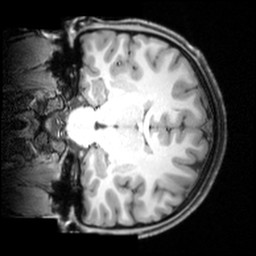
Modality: T1w
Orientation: coronal
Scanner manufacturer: siemens
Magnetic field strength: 3 T
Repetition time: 1.9 s
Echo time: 0.00397 s